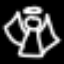
Label: angel